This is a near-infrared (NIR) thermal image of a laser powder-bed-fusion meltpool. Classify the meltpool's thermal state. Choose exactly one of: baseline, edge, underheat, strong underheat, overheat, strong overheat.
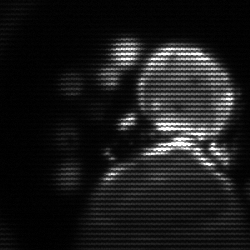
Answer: edge